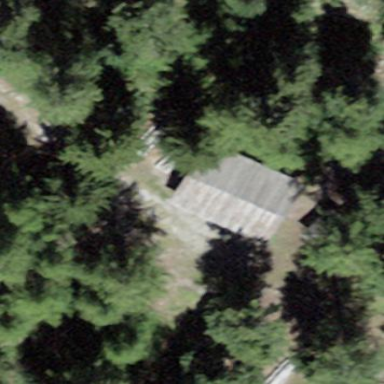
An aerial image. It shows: Picnic shelter located on the roof of building.